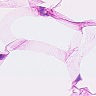
Metastatic tissue present: no